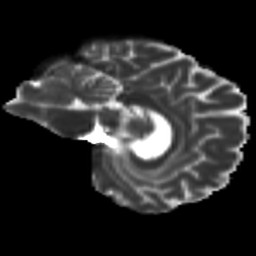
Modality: T2w
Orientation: sagittal
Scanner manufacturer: siemens
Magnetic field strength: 3 T
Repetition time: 9.2 s
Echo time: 0.084 s